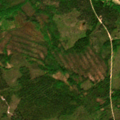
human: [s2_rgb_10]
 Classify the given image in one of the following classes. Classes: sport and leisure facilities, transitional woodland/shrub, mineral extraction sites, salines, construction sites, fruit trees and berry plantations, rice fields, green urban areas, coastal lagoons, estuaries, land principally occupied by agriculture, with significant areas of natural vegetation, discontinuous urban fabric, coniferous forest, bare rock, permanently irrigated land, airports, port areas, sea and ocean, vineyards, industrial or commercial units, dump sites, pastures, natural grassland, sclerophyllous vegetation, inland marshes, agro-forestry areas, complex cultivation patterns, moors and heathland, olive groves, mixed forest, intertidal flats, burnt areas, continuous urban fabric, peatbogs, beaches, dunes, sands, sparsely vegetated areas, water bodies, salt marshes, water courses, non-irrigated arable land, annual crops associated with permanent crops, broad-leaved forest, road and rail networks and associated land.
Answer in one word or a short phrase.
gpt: coniferous forest, mixed forest, transitional woodland/shrub